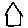
Label: house